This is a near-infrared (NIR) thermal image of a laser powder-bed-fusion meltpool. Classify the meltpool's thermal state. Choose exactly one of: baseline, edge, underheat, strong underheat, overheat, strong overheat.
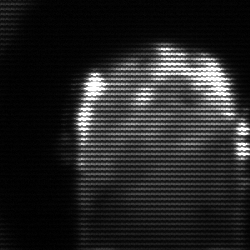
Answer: baseline